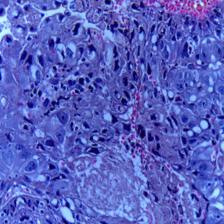
Diagnosis: OSCC